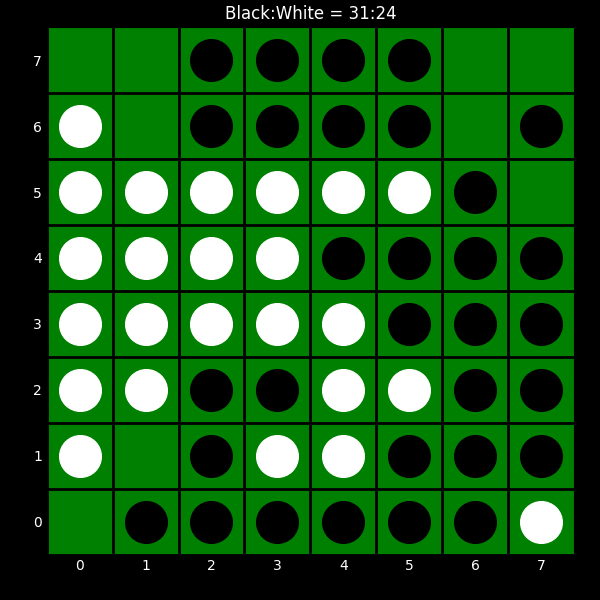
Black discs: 31
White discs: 24